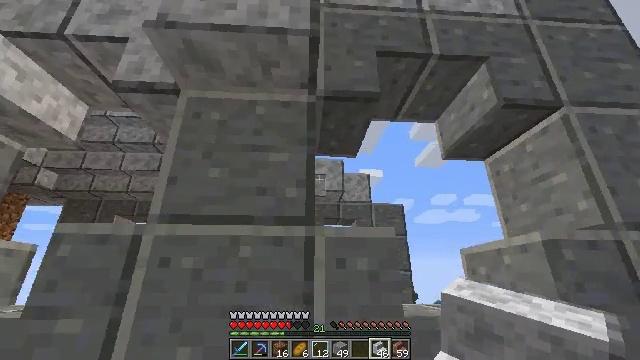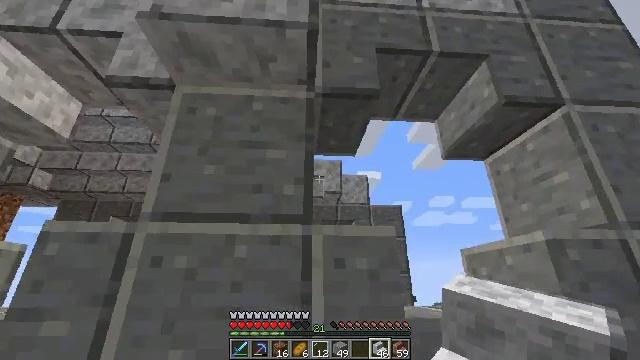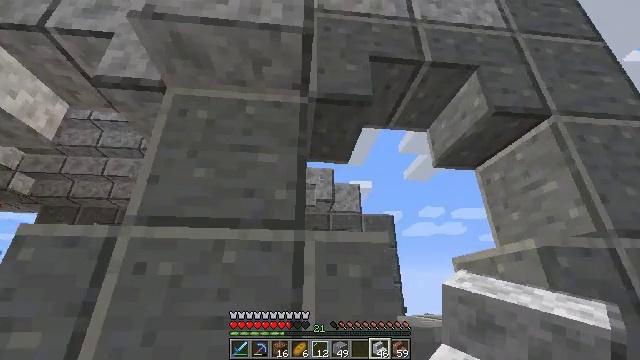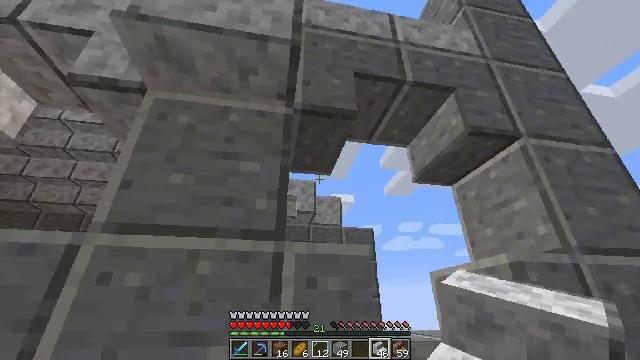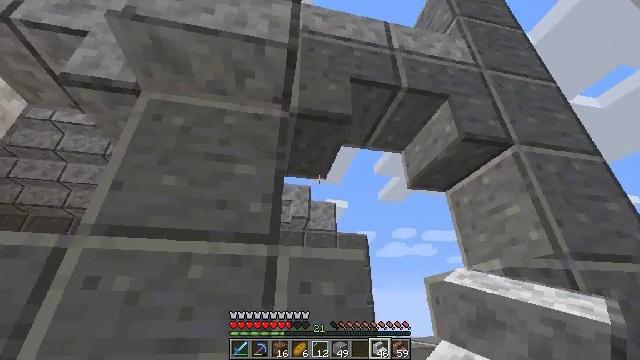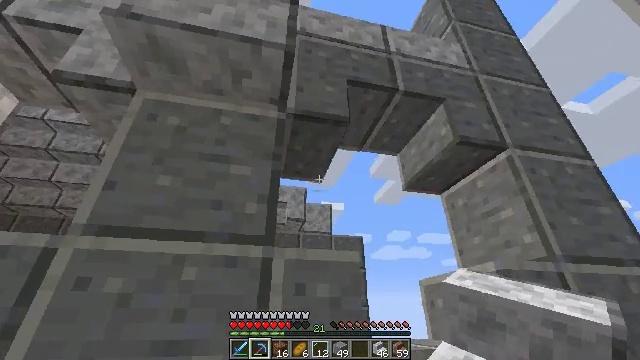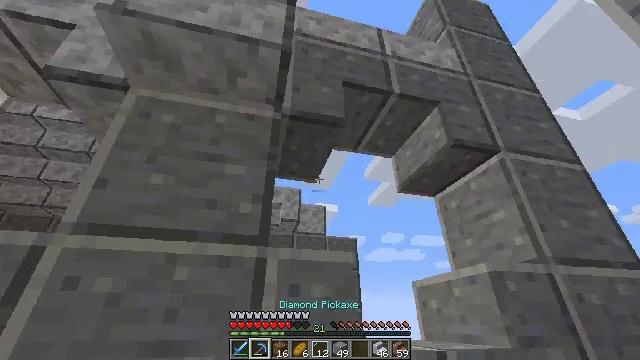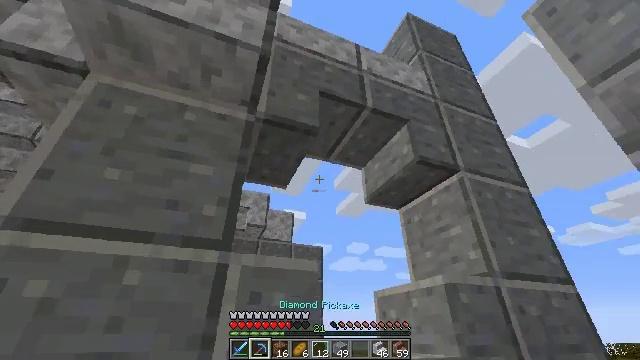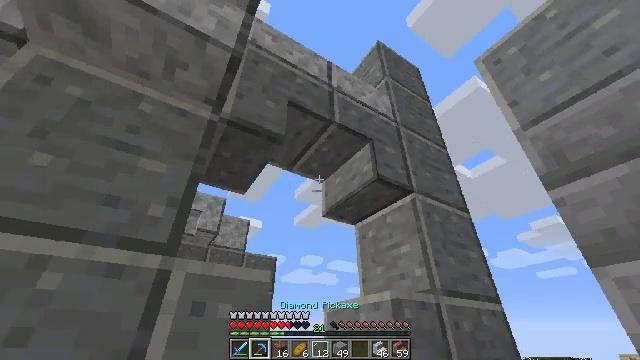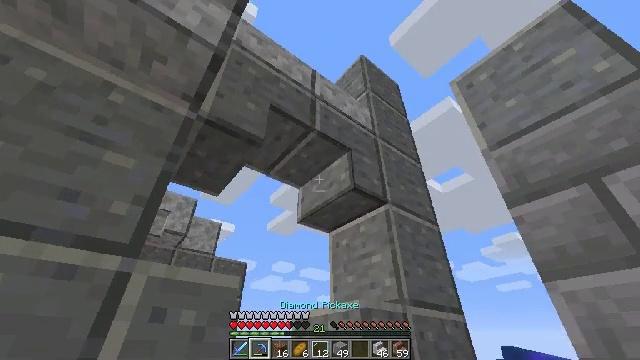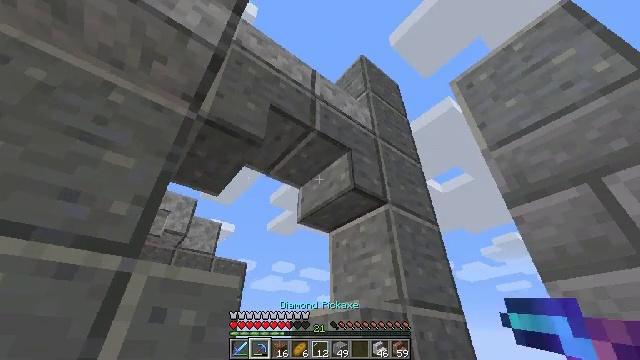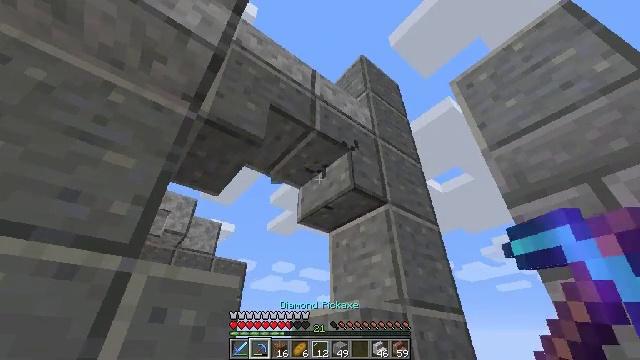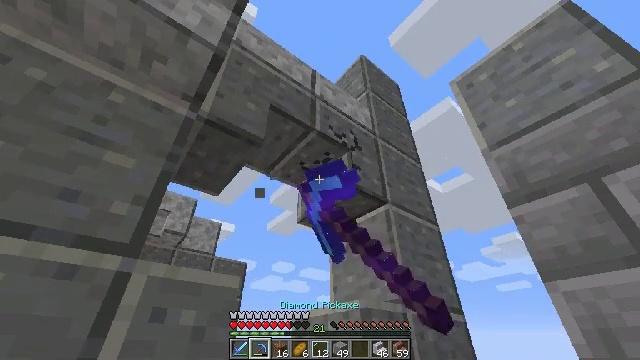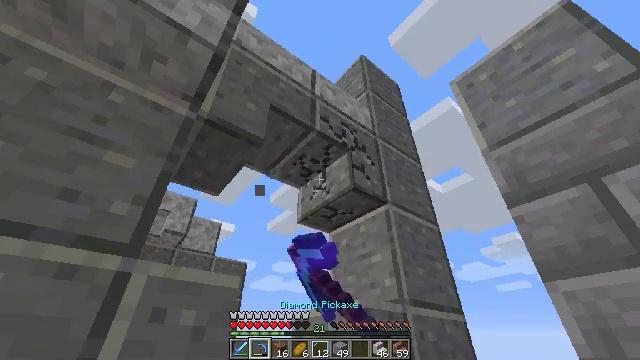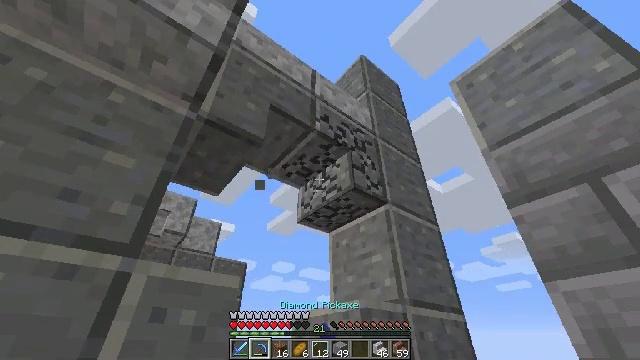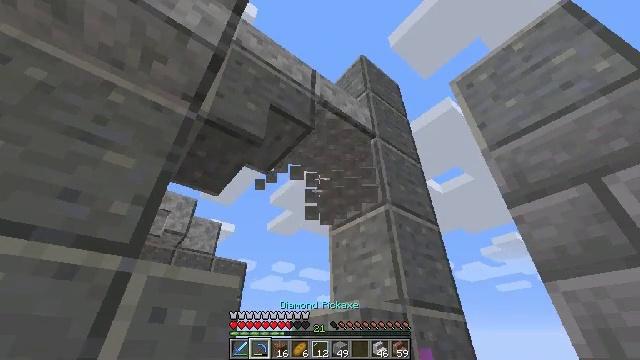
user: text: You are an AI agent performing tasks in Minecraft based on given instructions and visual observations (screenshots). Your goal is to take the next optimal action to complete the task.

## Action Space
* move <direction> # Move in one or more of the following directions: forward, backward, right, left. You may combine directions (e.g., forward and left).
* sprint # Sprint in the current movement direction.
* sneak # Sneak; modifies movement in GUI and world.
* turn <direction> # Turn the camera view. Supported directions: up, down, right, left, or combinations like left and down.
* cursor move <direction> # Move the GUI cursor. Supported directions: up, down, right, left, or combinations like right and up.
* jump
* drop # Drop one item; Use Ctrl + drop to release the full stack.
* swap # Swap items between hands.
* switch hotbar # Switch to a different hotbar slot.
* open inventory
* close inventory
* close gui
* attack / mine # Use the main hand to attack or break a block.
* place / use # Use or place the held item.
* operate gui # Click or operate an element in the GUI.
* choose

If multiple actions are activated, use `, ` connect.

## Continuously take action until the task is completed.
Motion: motion action
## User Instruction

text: Break the polished andesite stairs to collect.
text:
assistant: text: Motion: no_op
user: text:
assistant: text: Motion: turn right and up
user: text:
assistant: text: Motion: turn right and up
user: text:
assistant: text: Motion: turn right and up
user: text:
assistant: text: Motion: turn right, switch to hotbar 2
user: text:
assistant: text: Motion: turn right, switch to hotbar 2
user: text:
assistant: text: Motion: turn right and up, switch to hotbar 2
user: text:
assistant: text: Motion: turn right and up, switch to hotbar 2
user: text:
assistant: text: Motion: turn right and up
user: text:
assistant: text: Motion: no_op
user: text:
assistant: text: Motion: attack / mine
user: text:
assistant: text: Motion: attack / mine
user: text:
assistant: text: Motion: attack / mine
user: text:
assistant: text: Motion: attack / mine
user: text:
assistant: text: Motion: attack / mine
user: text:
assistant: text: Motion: attack / mine
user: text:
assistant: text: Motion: attack / mine
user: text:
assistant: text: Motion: attack / mine
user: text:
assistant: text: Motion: attack / mine
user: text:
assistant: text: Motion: attack / mine
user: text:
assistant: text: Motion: turn left and up, attack / mine
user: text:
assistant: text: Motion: turn left and up, attack / mine
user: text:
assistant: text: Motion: turn left and up, attack / mine
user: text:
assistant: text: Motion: attack / mine
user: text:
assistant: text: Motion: attack / mine
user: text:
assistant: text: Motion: attack / mine
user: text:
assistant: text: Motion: attack / mine
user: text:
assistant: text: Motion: attack / mine
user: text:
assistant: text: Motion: turn right, attack / mine
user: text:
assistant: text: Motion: attack / mine